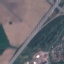
Land use / land cover class: Highway